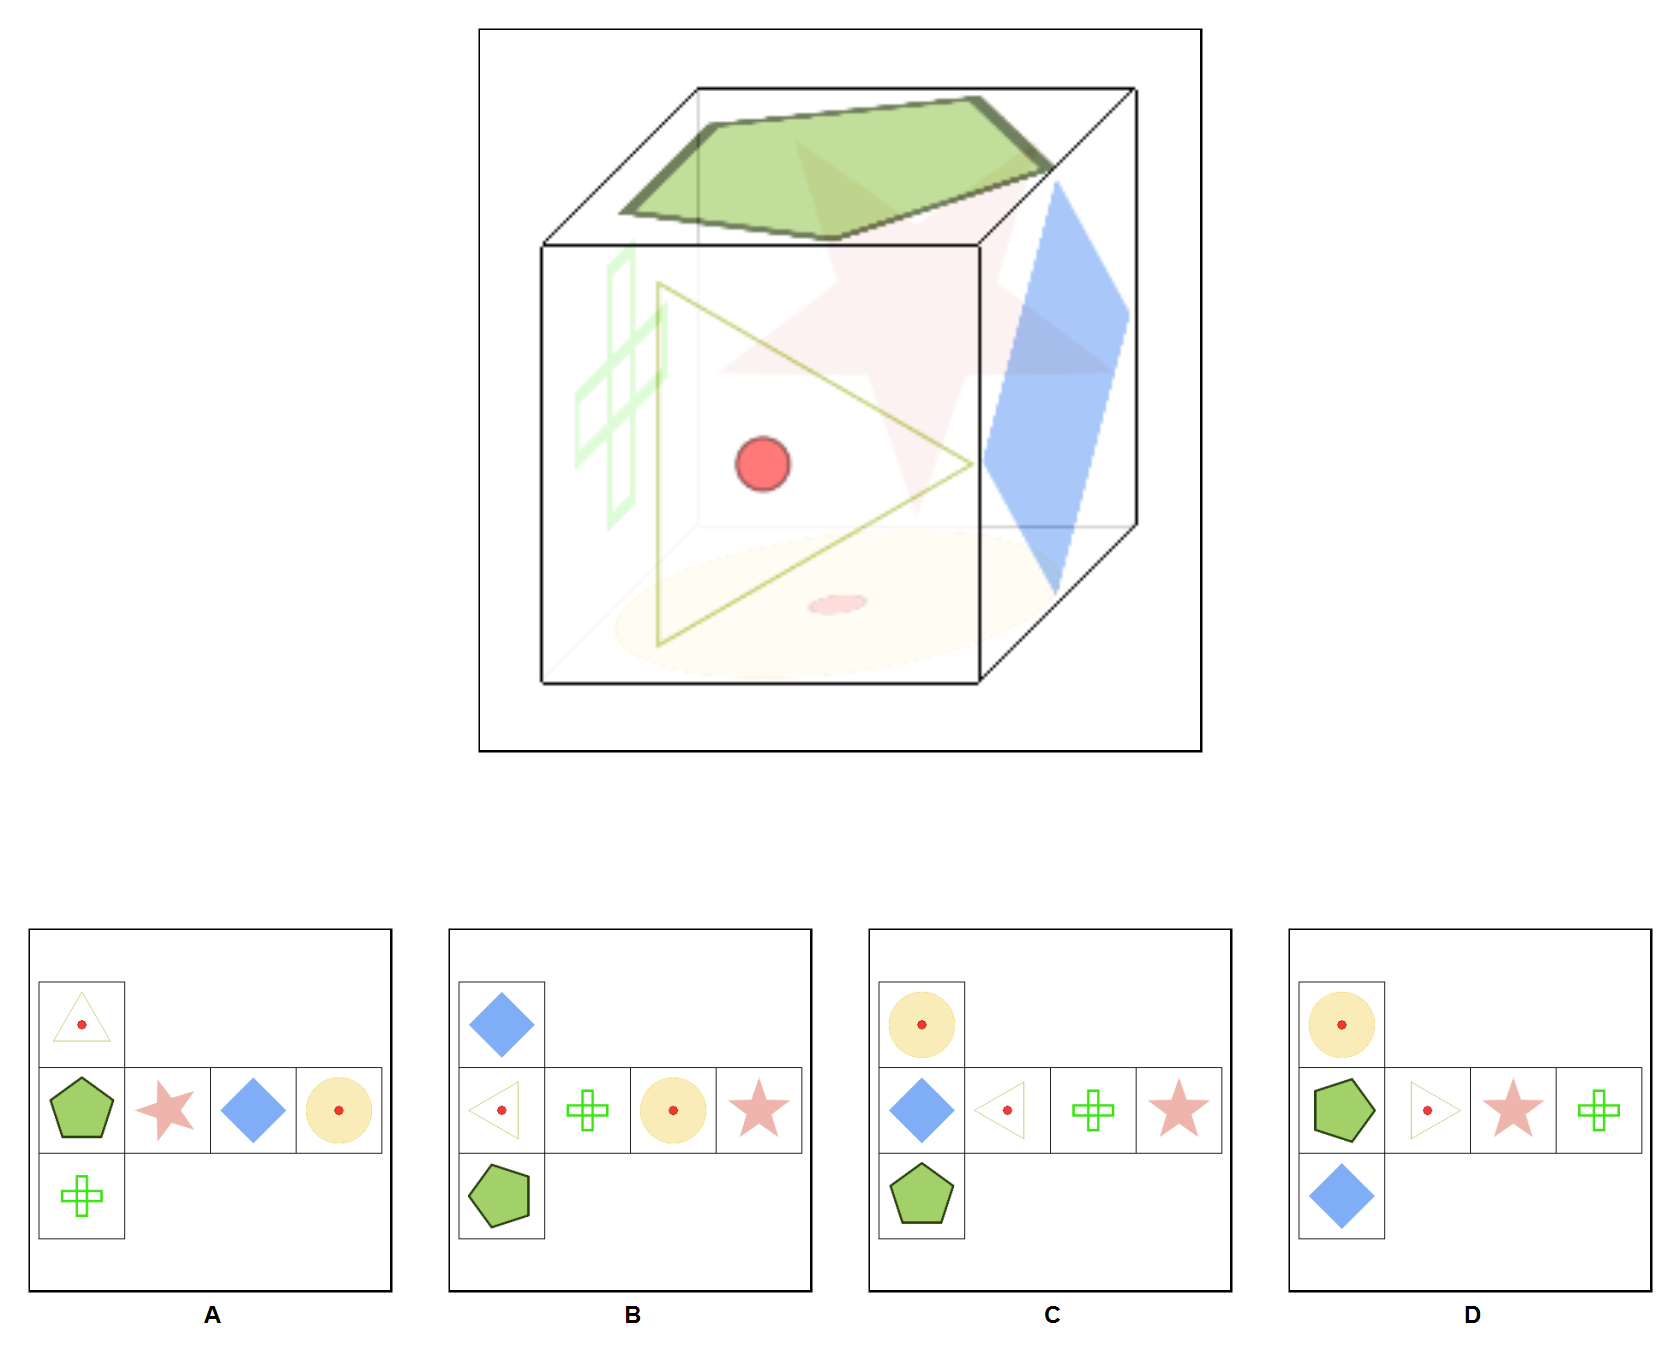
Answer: C